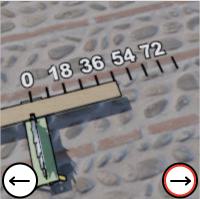
Task: length
Answer: 45
First scale value: 18.0